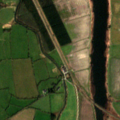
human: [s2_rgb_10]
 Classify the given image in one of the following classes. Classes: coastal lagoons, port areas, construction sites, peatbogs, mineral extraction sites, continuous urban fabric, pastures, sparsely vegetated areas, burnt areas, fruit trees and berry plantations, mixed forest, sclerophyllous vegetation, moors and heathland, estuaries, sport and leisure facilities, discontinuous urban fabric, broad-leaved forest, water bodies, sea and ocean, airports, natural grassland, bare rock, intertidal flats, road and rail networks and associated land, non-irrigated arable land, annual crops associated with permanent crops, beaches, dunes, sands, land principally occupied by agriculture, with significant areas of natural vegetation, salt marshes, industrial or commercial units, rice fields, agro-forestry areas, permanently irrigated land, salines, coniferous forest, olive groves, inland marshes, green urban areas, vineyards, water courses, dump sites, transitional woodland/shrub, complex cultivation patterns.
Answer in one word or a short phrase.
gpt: non-irrigated arable land, pastures, complex cultivation patterns, mixed forest, water courses